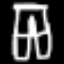
Label: pants